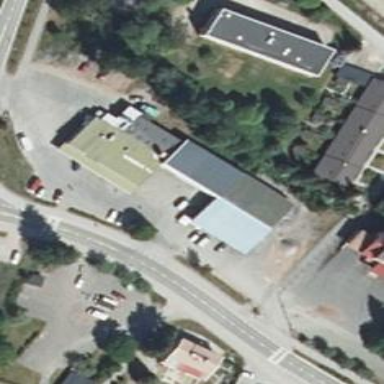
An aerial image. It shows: Supermarket.